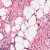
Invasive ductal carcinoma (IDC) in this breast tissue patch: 0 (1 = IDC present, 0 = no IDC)